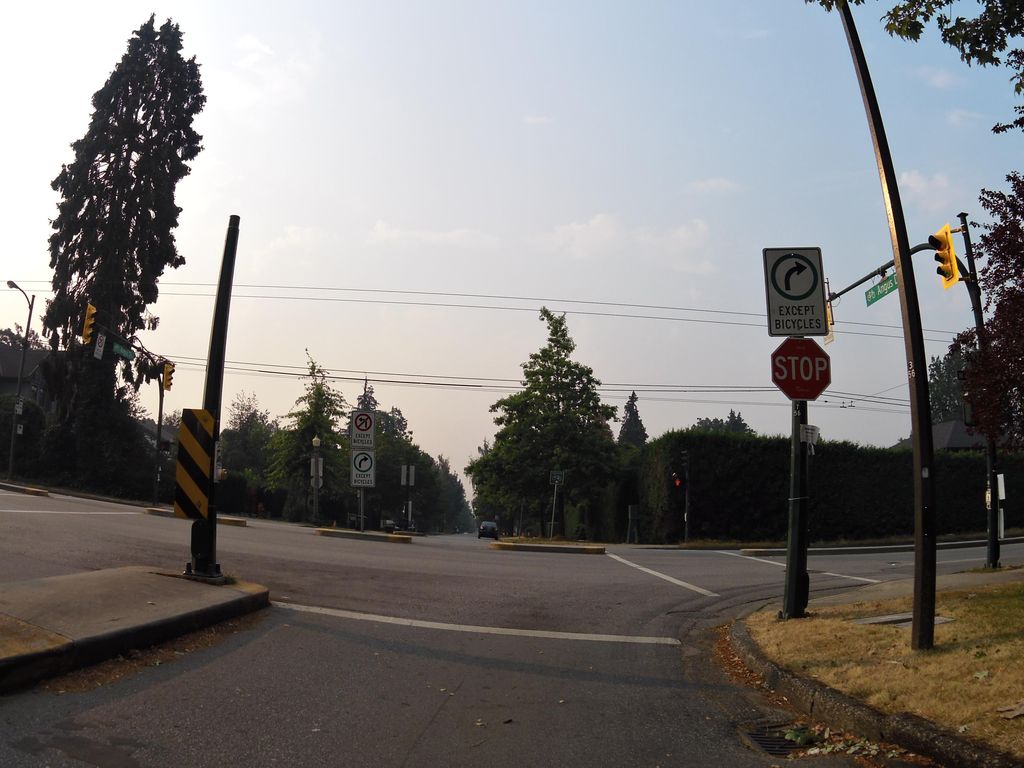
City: vancouver